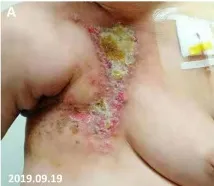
Response of the tumor metastases to treatment. (A) Photograph taken before treatment: The skin on the left chest wall was diffused with nodules and ulcerated skin on the surface, accompanied by redness and swelling.
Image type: medical_photograph (skin_photograph)